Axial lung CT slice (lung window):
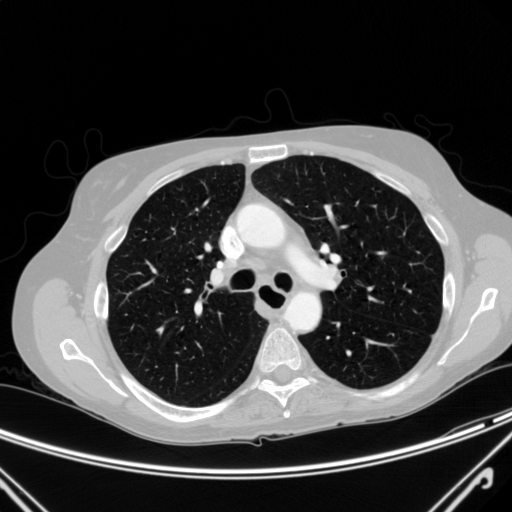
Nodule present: no